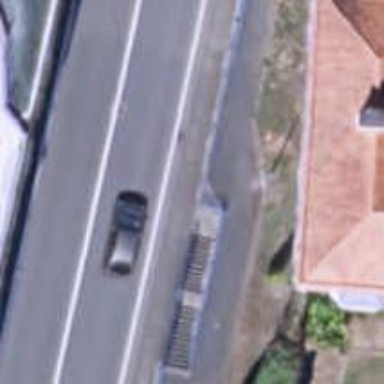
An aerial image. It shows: Footway with asphalt surface passing through tunnel.